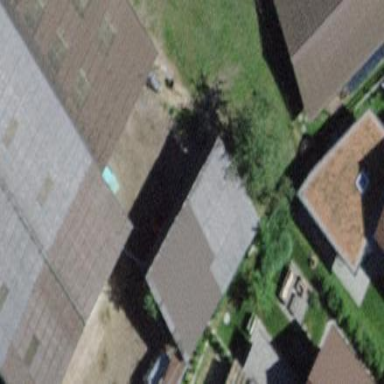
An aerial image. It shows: Shed.